Question: All,
Am trying to get Node.js to work on Vista machine.
I installed Cygwin (as per the Github instructions) which appears to have been installed correctly. However, none of the commands are executing.
Are there any tutorials for the stages after the Cygwin installation?
PROBLEM: When any command is executed, I get 'Bash: command not found' error.
Not even command like 'c:\cygwinin' is executing.
When I type 'user' in cygwin command prompt, I get 'ntvdm has encountered an system error. Parameter incorrect'.
I thought the above error may be due to the firewall, disabling the firewall did not have any effect, running the program with admin rights also did not change the results...
Am confused and would love to get some guidance on what steps to go with next on getting Node.js up and running on a Windows Vista machine.
Many thanks,
:
We managed to make a bit more progress. It appears that we had not installed all the relevant files related to Cygwin. Upon re-download and reinstalled, it ran well, however, we have driven into another error. Error we get:

<URL>
We followed the instructions as per the above thread (3rd post from top for Windows machines), however, we are still stuck at the same error.
Any guidance please?
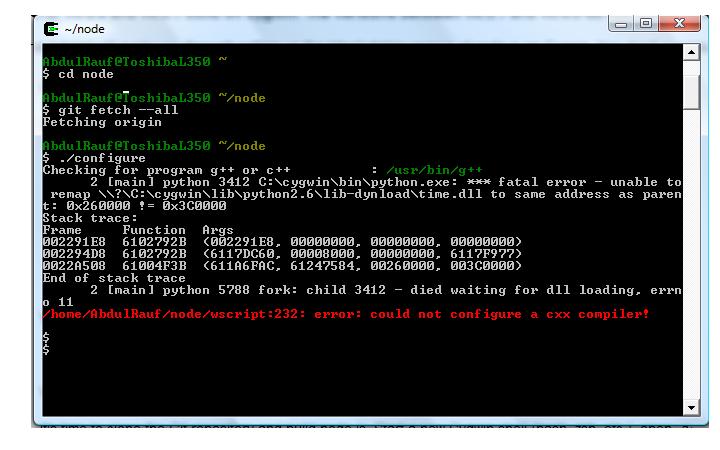
Answer: People seem to run into problems with Cygwin because they think that they are using a Windows machine.
If you install Cygwin, and open a bash shell prompt using the Cygwin icon, you are now in a UNIX environment and everything works the same as it would on UNIX. That includes building node.js.
I think you added some info to the question and I can see your problem. Yes, normally on Cygwin it has been possible to build node.js just as you would on any UNIX system, but that is no longer possible on Windows 7. Before running './configure' you have to:
1. Close all cygwin apps.
2. Double-click on C:\Cygwininsh.exe
3. Run ./rebaseall and when it completes, run ./perlrebase.
4. exit from the ash shell window.
At this point Cygwin will be back to normal and you can ./configure and make install.